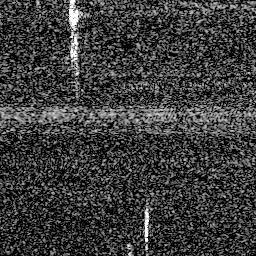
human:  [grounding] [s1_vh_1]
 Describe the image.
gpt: In the satellite image, there is  <ref>1 small ship </ref> <box>[[25, 0, 31, 12, 0]]</box> located at top left,  <ref>1 medium ship </ref> <box>[[53, 79, 60, 94, 0]]</box> located at bottom.